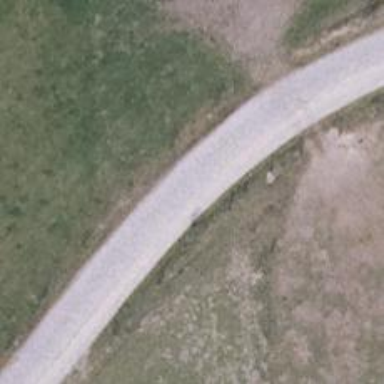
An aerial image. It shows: Unclassified road.